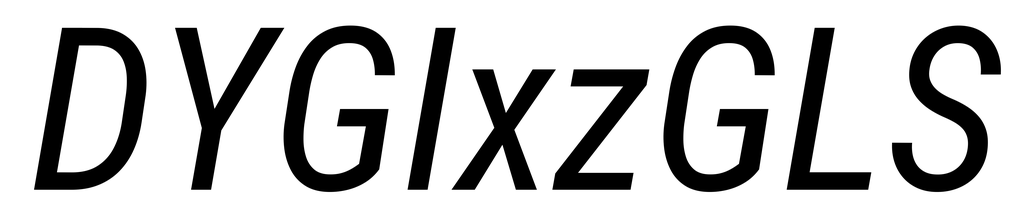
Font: Roboto-Italic_Condensed_Italic